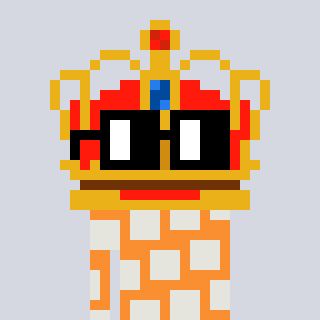
a pixel art character with square black glasses, a crown-shaped head and a orange-colored body on a cool background